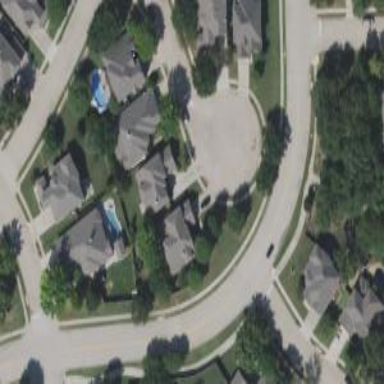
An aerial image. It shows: Circle-shaped turning circle on the road.